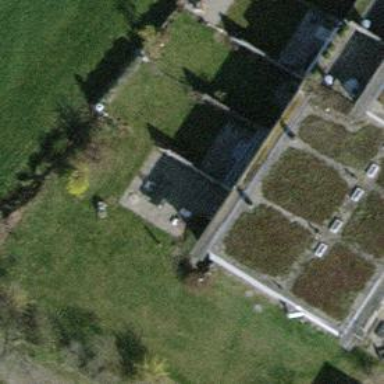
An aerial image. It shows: Terrace building.